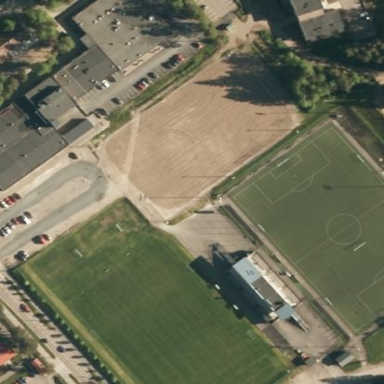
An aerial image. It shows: Sports center on leisure land.